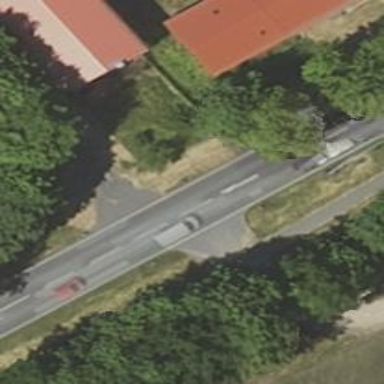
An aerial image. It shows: Asphalt road classified as primary highway.